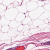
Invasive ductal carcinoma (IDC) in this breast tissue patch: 0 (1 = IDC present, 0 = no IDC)